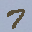
Label: 7